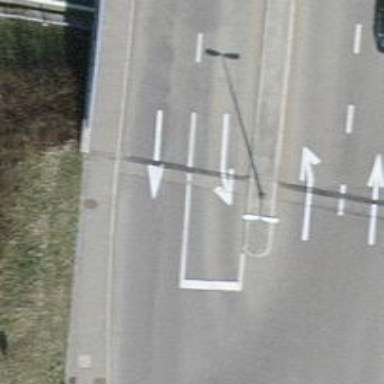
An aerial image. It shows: Secondary road with asphalt surface passing over bridge.